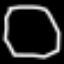
Label: octagon